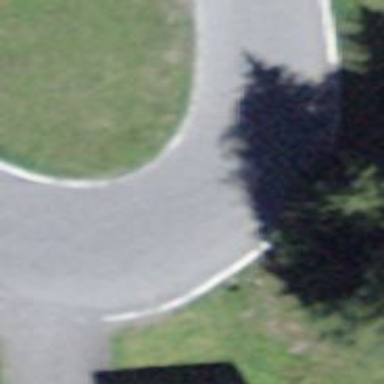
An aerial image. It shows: Tertiary road with asphalt surface.